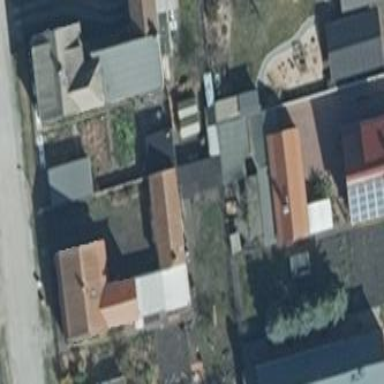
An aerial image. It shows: Simple and straightforward house.